Question: Basically I have this code for a container which holds widgets at the side of my side:

However as you can see the text is touching the border. Is there anyway to fix this? I am not too sure how to do this in CSS.
'''
.widget {
margin-bottom:20px;
border-style:clear;
}
.widget h2 {
margin:0 0 10px 0;
padding:0 5px;
font-weight:normal;
border-bottom:1px solid #21a1e1;
}
.widget .inner {
margin:0 10px;
border-style:clear;
}
/* Aside */
aside {
width:260px;
float:right;
border-top: 1px solid #21a1e1;
border-left:1px solid #21a1e1;
border-right: 1px solid #21a1e1;
border-bottom: 1px solid #21a1e1;
padding-left:0px;
}
'''
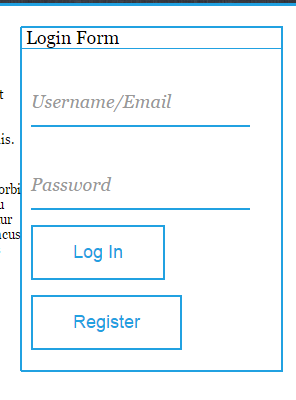
Answer: Assuming the 'aside' class is the class for the sidebar, you can just add a 'margin-left: 20px;' (or whatever value you want) to the class definition:
'''
aside {
width: 260px;
float: right;
border-top: 1px solid #21a1e1;
border-left: 1px solid #21a1e1;
border-right: 1px solid #21a1e1;
border-bottom: 1px solid #21a1e1;
padding-left: 0px;
margin-left: 20px; // Add here
}
'''
The margin is outside of the border (see image below, it's from the Chrome Developer Tools. The blue is the content of the element, the padding is the inside space of the element, the yellow is the border and the margin is the outside space of the element. Notice that there is a black box around border, that's the edge of the element itself, the margin is additional space on the outside.